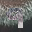
Label: 9